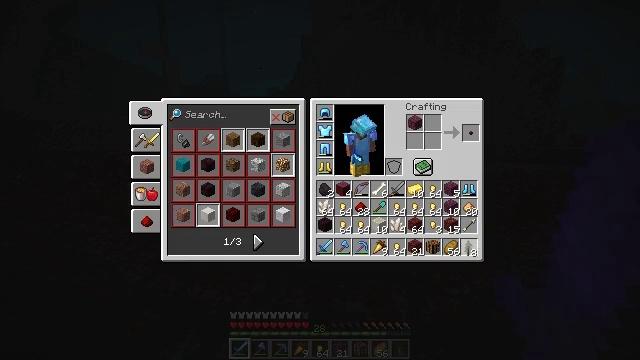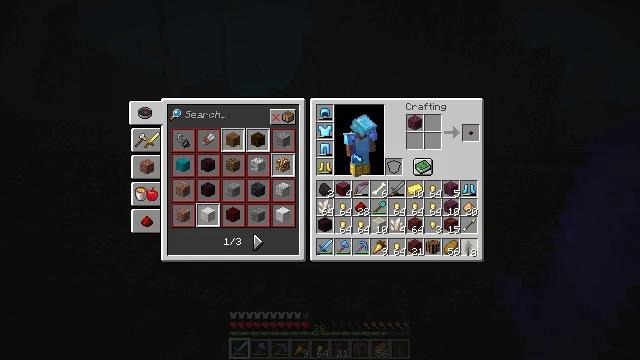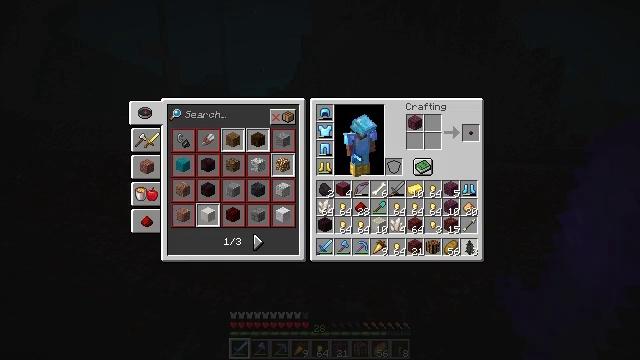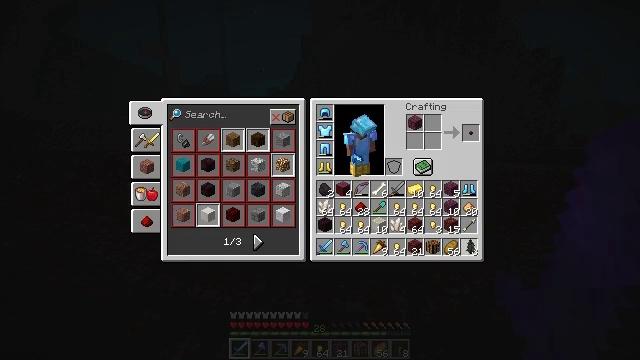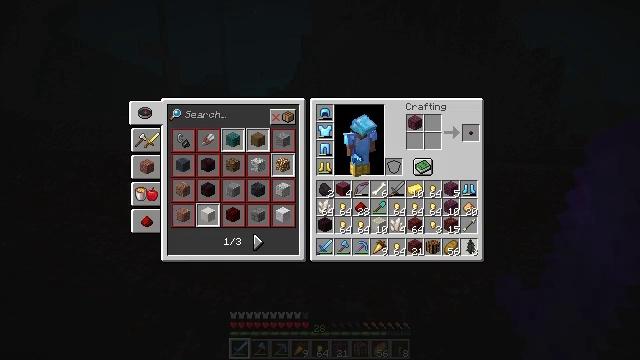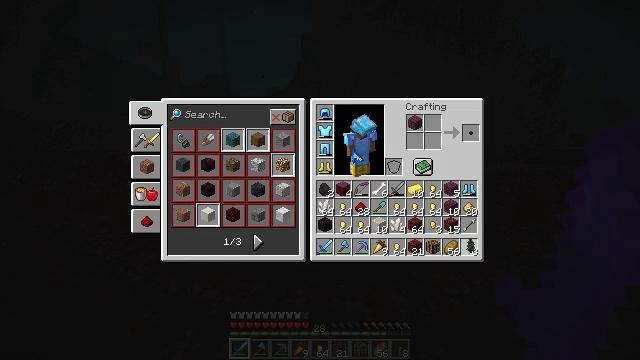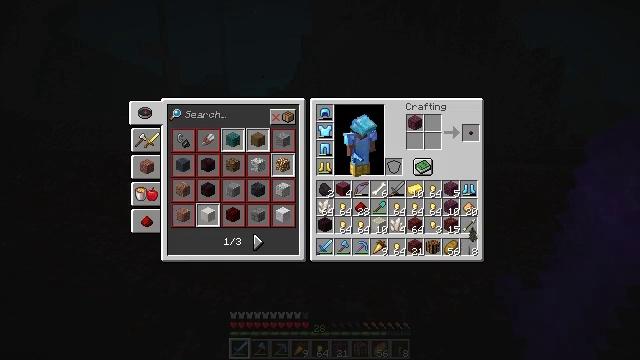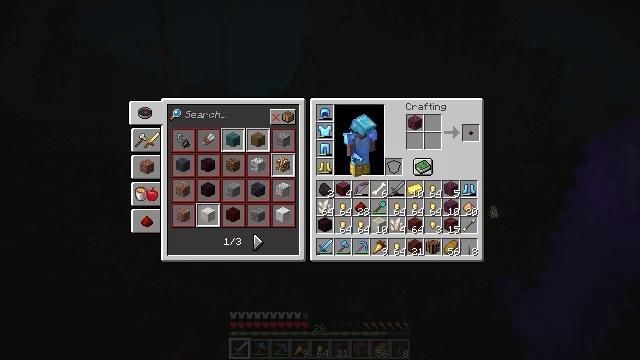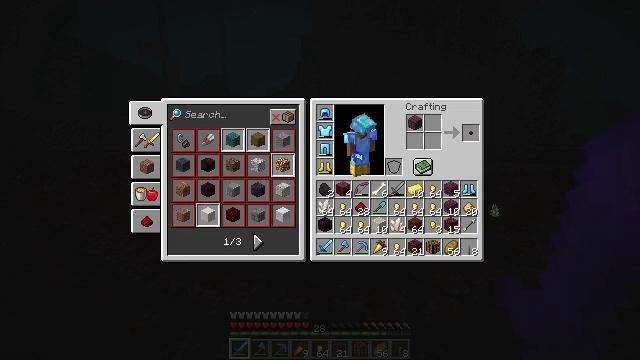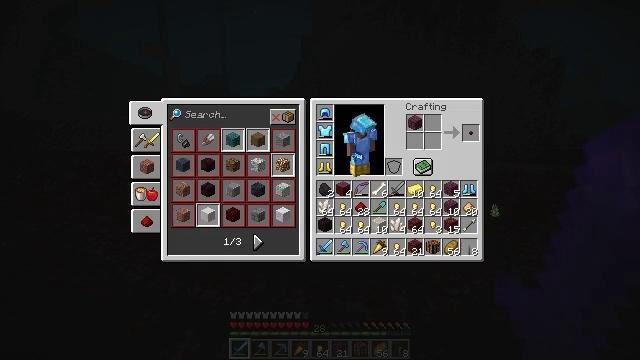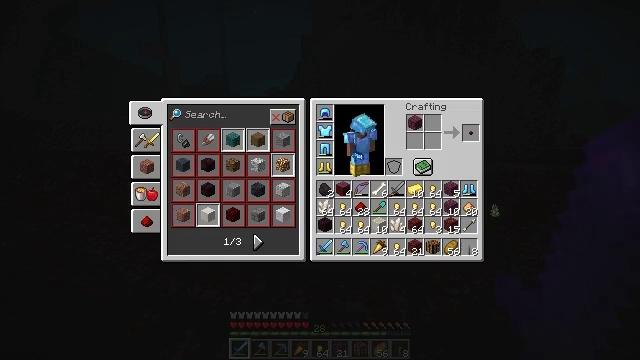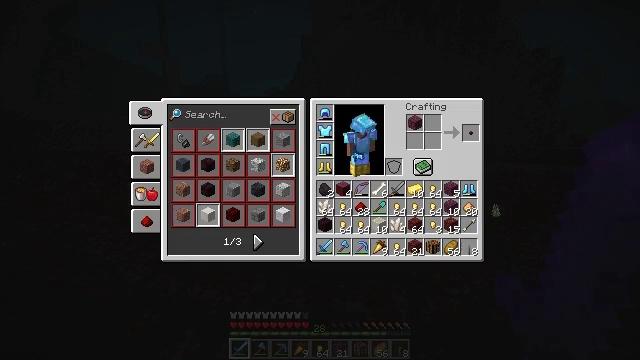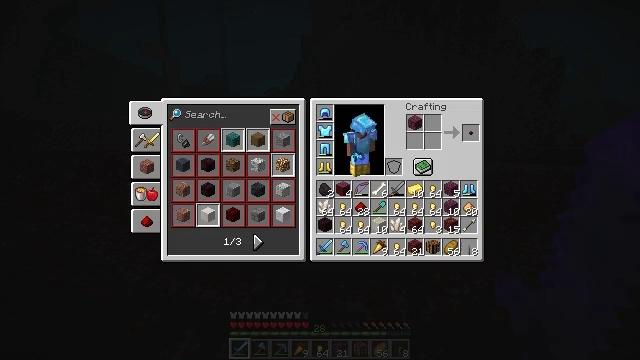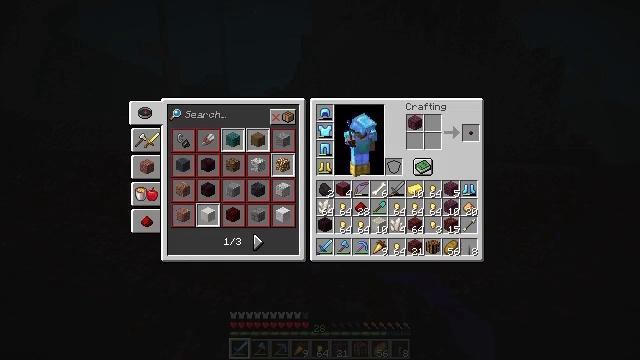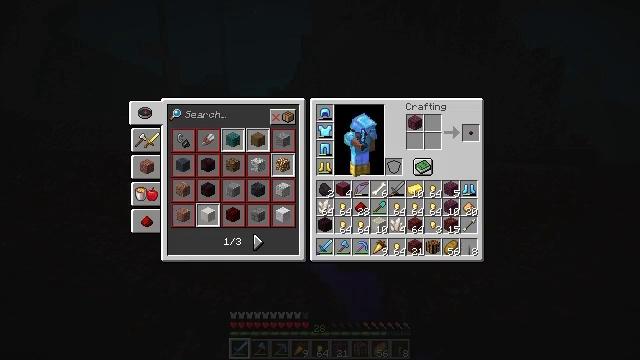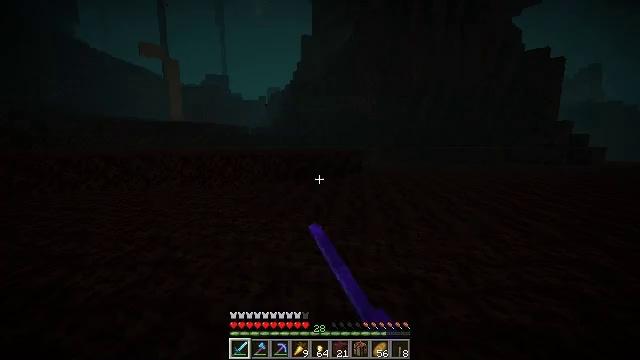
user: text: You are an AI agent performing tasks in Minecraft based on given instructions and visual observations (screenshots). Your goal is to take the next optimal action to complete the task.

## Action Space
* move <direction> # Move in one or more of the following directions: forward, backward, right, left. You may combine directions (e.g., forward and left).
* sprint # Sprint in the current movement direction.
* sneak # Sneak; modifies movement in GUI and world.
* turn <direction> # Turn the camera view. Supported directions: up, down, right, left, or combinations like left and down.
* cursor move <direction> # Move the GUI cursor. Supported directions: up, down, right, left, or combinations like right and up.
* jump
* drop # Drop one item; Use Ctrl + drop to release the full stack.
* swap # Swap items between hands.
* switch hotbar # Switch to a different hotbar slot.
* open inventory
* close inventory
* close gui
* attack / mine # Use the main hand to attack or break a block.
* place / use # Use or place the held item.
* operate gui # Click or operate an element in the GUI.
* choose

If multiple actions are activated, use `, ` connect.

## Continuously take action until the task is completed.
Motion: motion action
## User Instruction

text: Remove a spruce sapling from the inventory.
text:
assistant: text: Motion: operate gui
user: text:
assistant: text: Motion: no_op
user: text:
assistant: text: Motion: no_op
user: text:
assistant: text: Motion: no_op
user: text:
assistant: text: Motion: no_op
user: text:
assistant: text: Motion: cursor move up
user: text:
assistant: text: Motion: cursor move right and up
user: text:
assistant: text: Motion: operate gui
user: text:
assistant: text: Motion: operate gui
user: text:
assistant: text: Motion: operate gui
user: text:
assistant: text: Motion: operate gui
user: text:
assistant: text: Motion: no_op
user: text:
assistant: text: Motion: no_op
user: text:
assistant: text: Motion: no_op
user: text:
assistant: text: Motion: no_op
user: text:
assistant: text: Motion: close gui
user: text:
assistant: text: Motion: open inventory